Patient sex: M
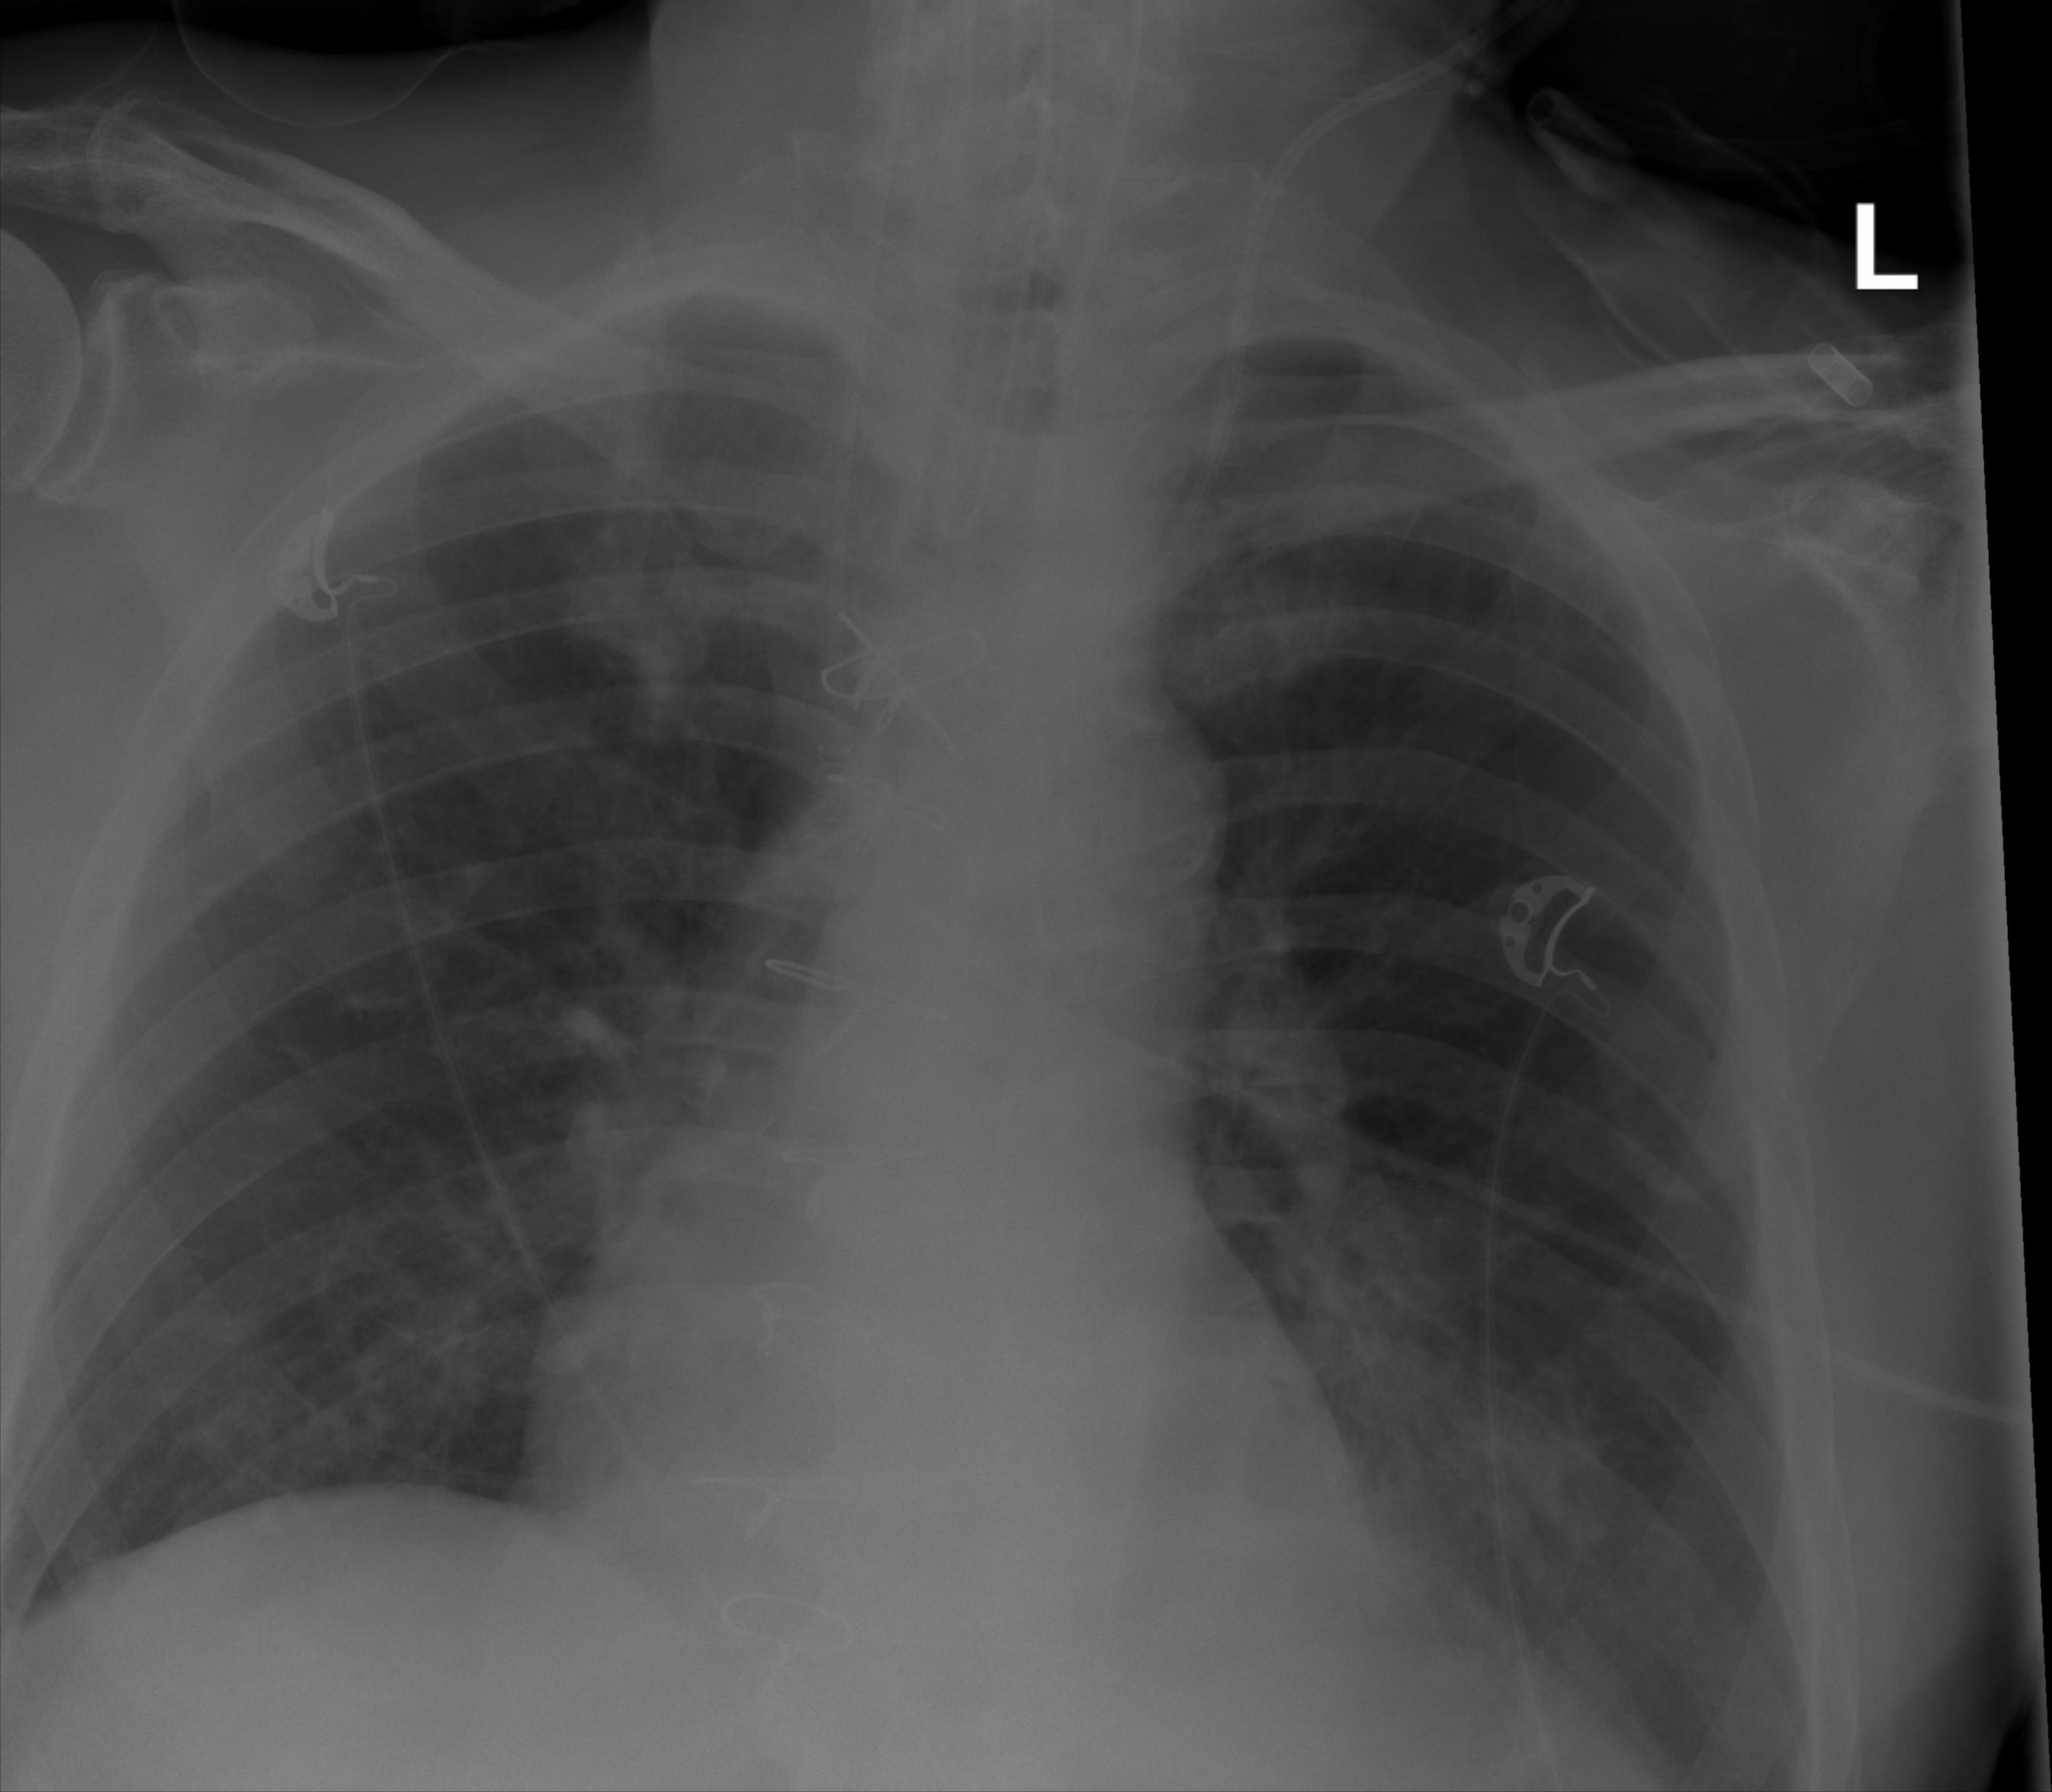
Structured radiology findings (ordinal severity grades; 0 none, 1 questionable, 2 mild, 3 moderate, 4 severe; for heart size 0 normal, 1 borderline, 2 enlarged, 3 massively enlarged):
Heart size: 0
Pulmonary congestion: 0
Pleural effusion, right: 0
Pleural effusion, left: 0
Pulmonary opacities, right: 2
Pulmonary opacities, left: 0
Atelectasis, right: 0
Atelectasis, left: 0